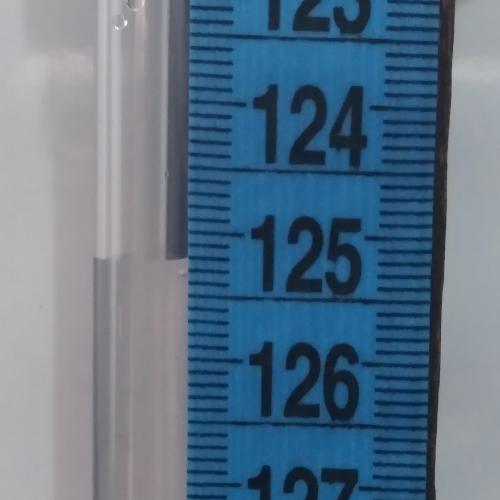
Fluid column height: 125.2 cm